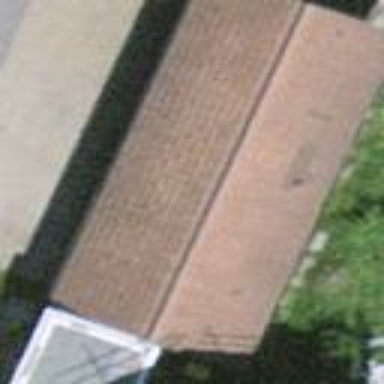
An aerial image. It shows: Group of garages.